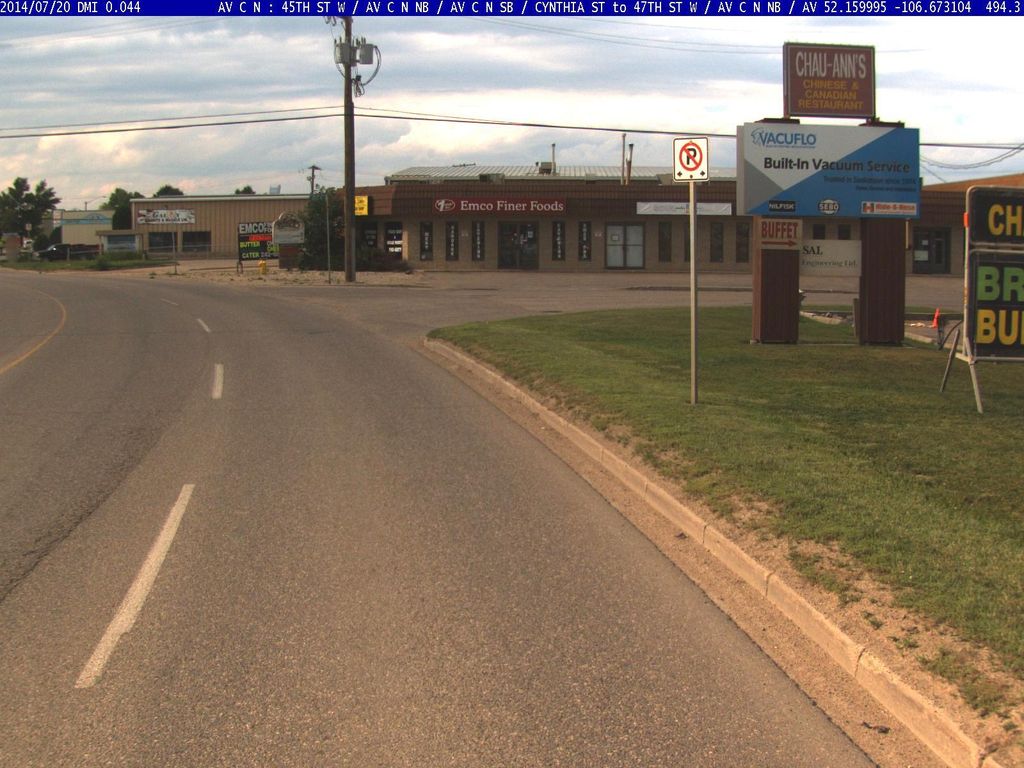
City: saskatoon